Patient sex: M
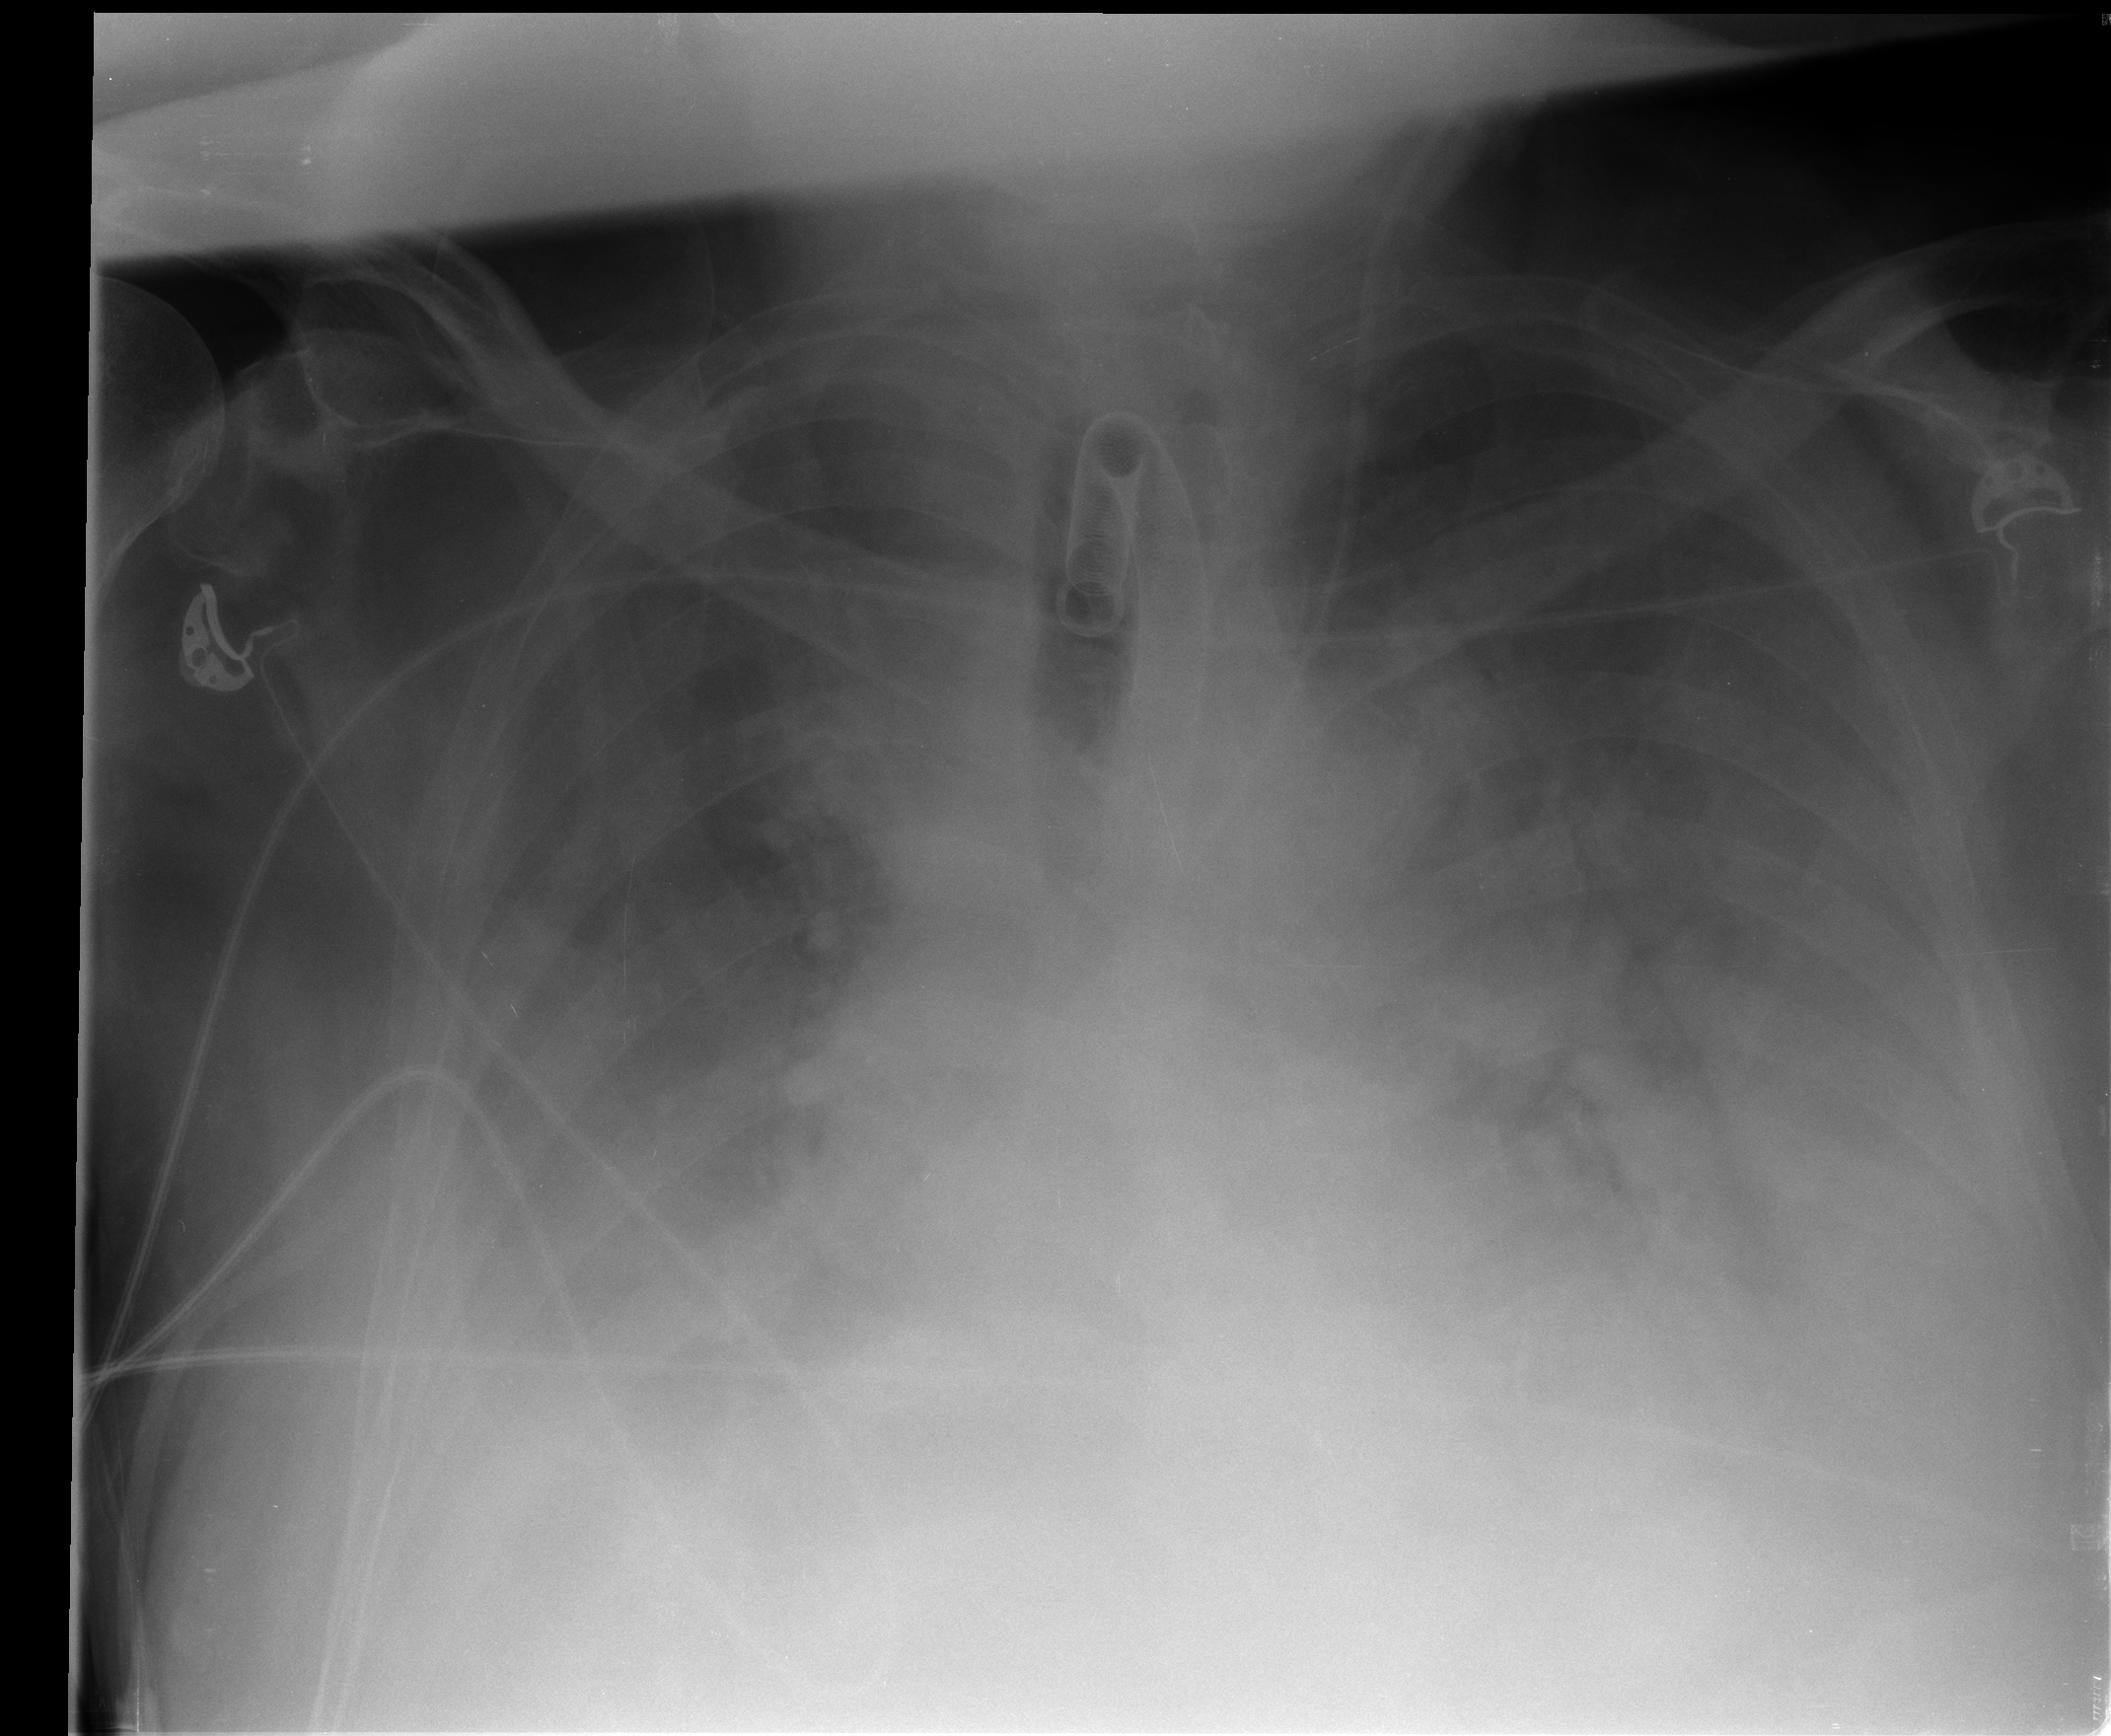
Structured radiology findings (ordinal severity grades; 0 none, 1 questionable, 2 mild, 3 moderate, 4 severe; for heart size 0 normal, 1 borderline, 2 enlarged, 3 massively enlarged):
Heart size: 2
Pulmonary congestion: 3
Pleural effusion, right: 3
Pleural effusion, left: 3
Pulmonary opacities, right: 3
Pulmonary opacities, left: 3
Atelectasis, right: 3
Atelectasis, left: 3